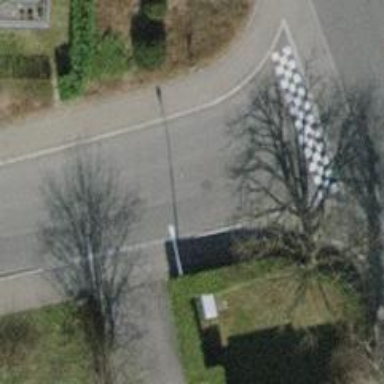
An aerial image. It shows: Paved sidewalk along the footway.